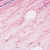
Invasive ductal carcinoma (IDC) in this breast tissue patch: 0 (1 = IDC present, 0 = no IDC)